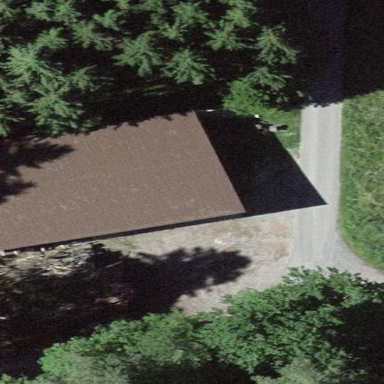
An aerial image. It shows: View of roof of building.